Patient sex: F
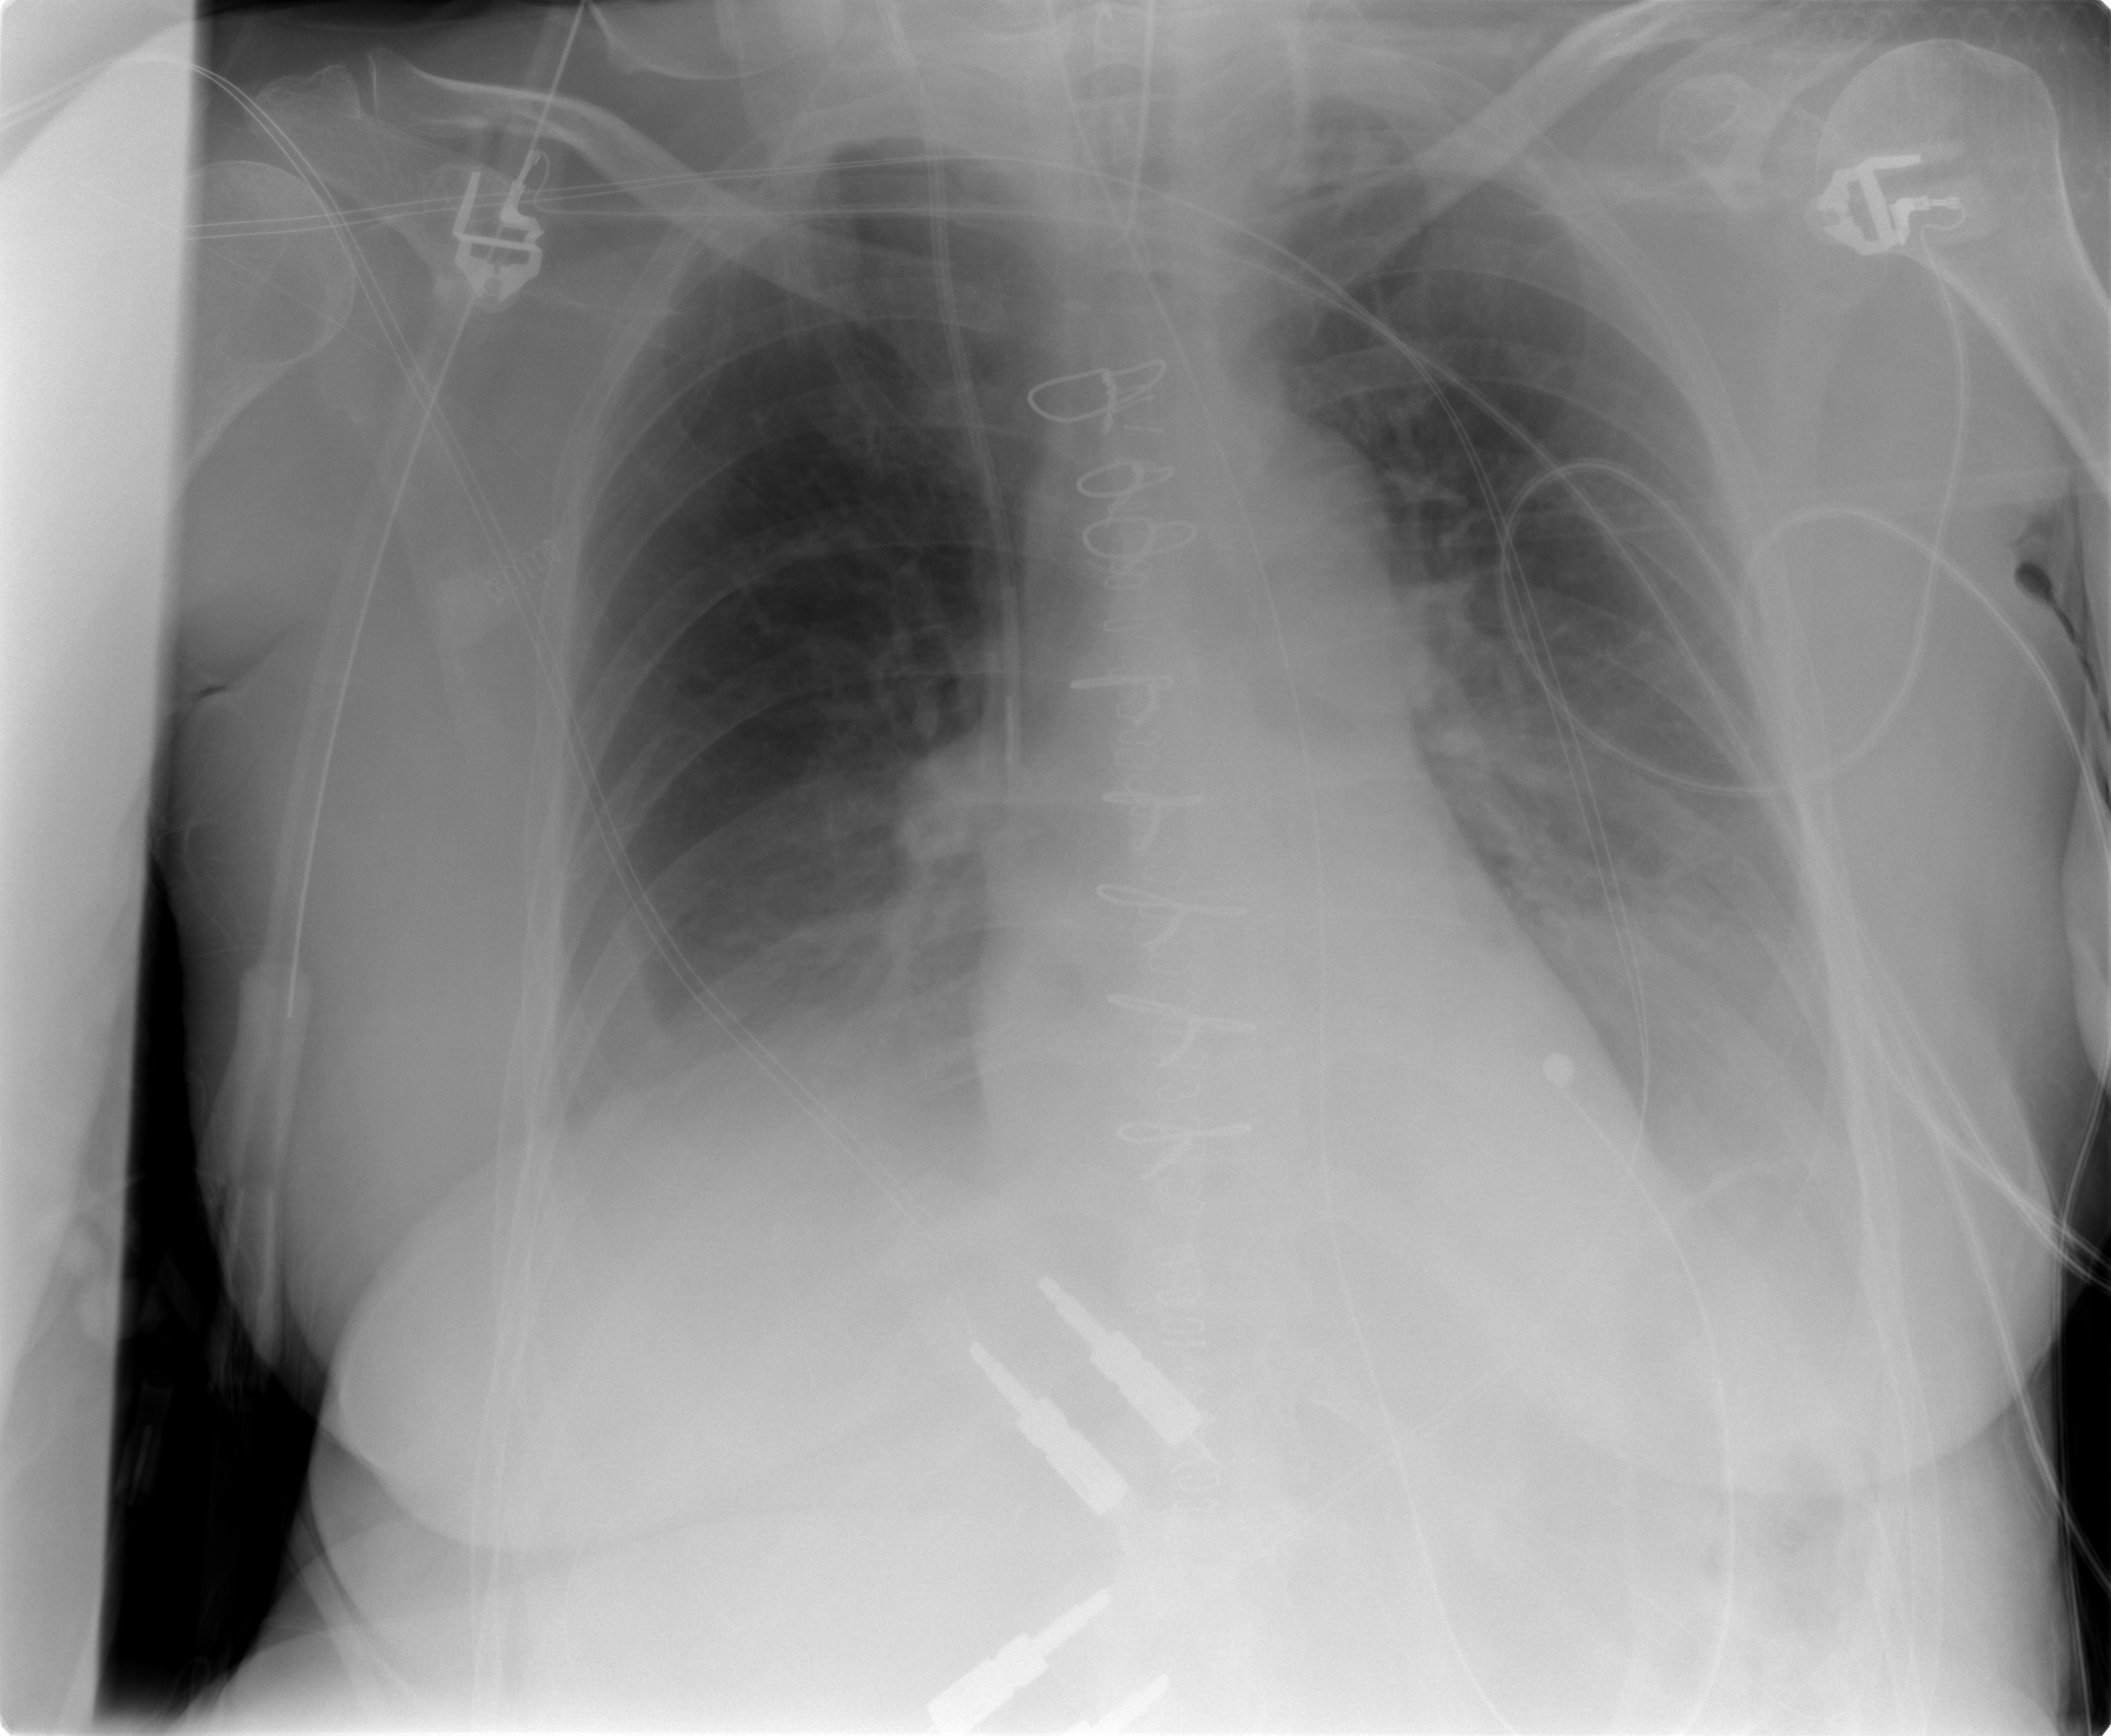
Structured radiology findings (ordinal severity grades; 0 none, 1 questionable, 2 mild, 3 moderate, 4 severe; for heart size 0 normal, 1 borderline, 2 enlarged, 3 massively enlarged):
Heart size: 0
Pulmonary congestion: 2
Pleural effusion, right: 1
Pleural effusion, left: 1
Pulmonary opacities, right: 0
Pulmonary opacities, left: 0
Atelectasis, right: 2
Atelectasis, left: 2